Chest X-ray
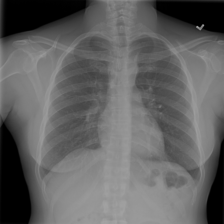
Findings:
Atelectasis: negative
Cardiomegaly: negative
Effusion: negative
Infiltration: negative
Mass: negative
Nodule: negative
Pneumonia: negative
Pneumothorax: negative
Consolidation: negative
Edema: negative
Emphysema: negative
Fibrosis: negative
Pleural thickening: negative
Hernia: negative